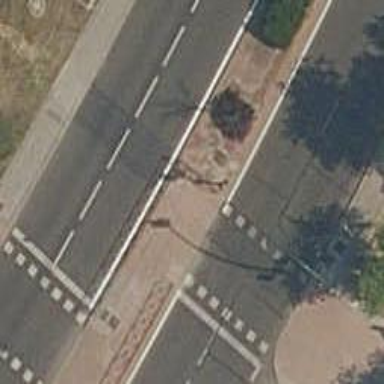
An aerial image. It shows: Footway surfaced with paving stones.